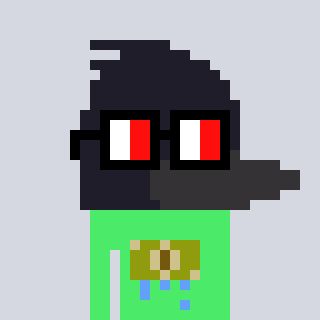
a pixel art character with square glasses with black frames and red eyes, a raven-shaped head and a teal-colored body on a cool background